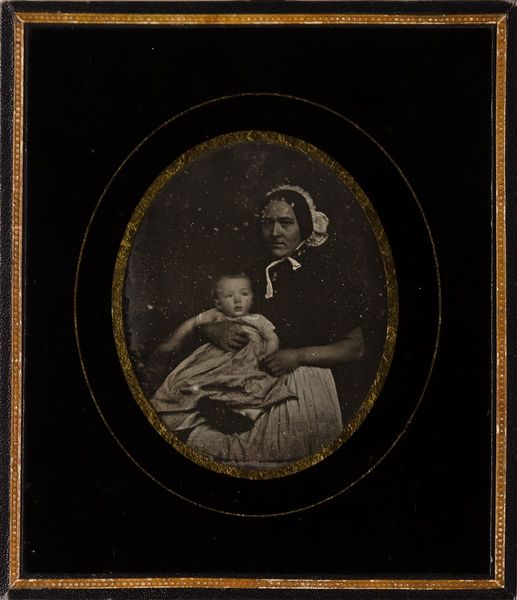
Titel: Emil Stelzner (1859-1905) mit der Kinderfrau Anna, 1857
Künstler: Carl Ferdinand Stelzner
Standort: Hamburg
Institution: Museum für Kunst und Gewerbe Hamburg
Schlagwörter: frau, gesten, portrait, figur, person, baby, foto, fotografie, photographie, doppelbildnis, doppelportrait, photo, lichtbild, daguerreotypie, historische, bildwerke, angewandte und bildende kunst, hessische systematik, porträt, persönlichkeit, säugling, armhaltungen, porträtfotografie, porträtphotographie, hüftbild, doppelporträt, kindermädchen